Brain MRI, t2w sequence, axial 2D slice.
Patient: age 32, sex F, weight 95 kg, height 1.95 m
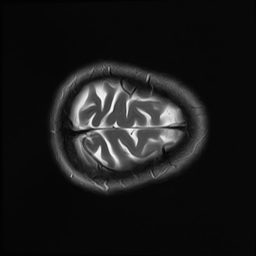